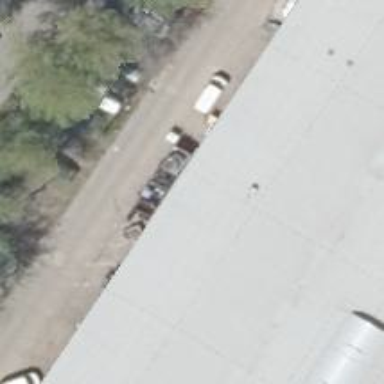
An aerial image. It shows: Car repair shop.